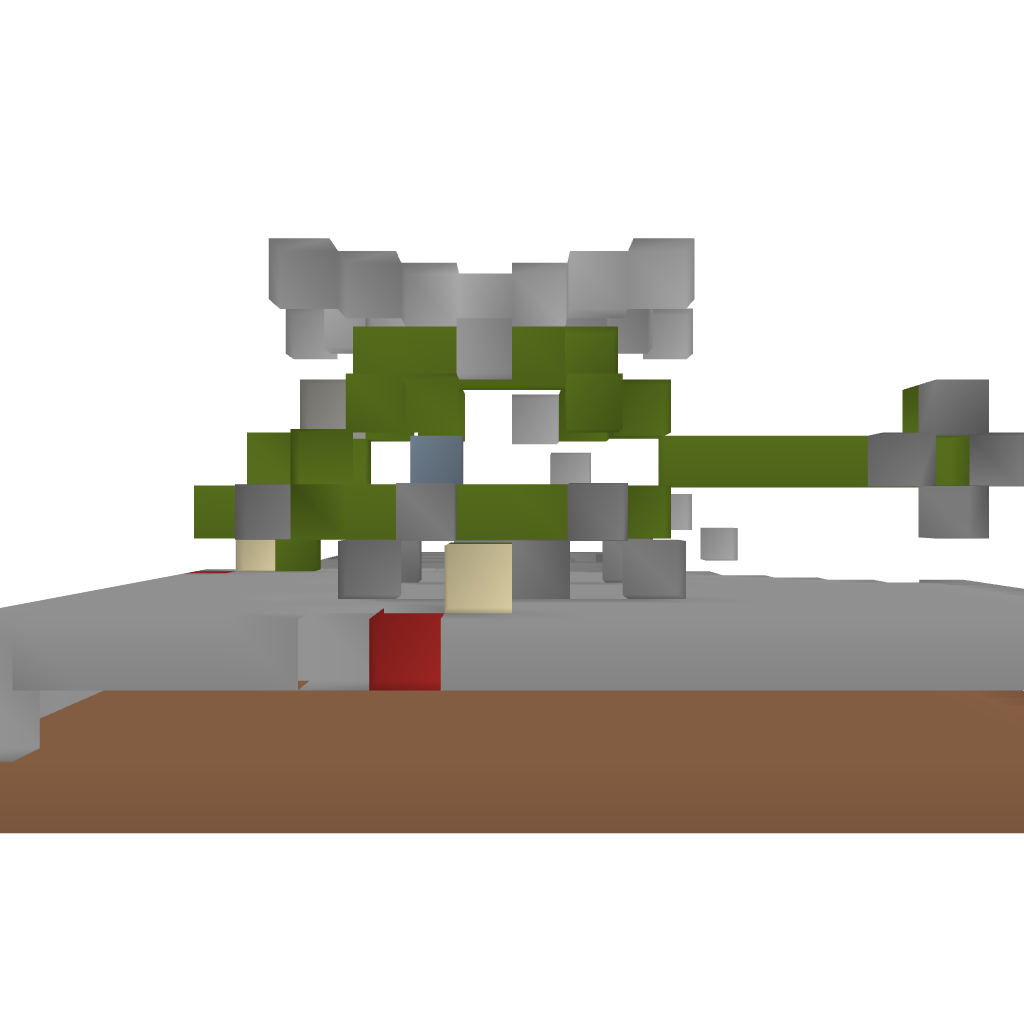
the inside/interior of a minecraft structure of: Chopper Scene